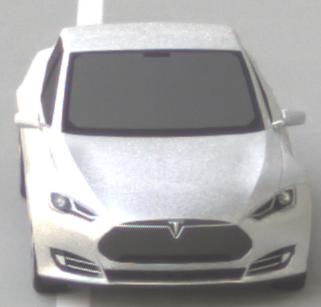
Make: Tesla
Model: Model S 60
Detailed model: Model S
Model produced from: 2013/10
Model produced until: 2014/10
Doors: 5
Color: white
Road condition: dry road
Daytime: sunrise or sunset
Contrast: medium contrast